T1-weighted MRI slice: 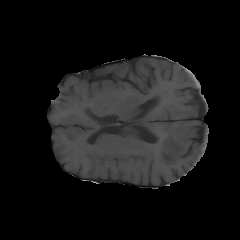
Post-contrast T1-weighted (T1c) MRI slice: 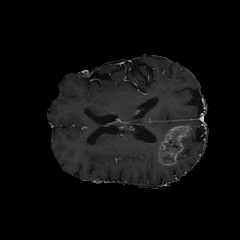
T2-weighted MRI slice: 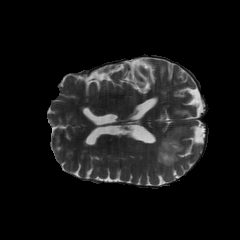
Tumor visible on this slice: yes